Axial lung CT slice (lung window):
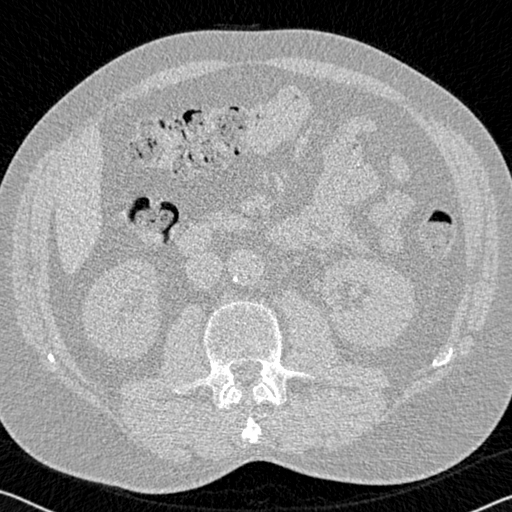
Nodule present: no